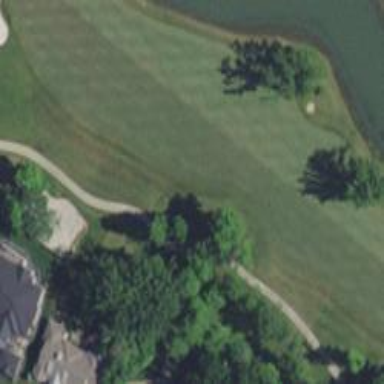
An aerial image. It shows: Pathway for golfing.